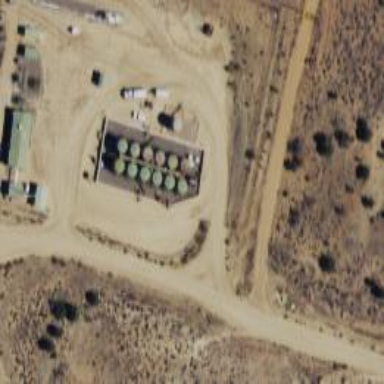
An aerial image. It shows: Storage tank with man-made structure.